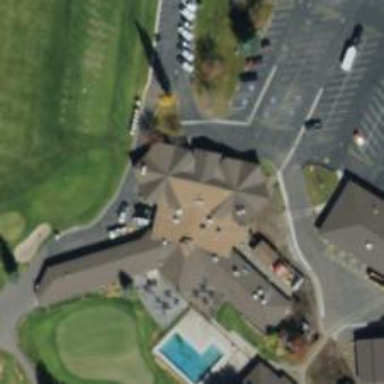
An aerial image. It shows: Golf clubhouse.